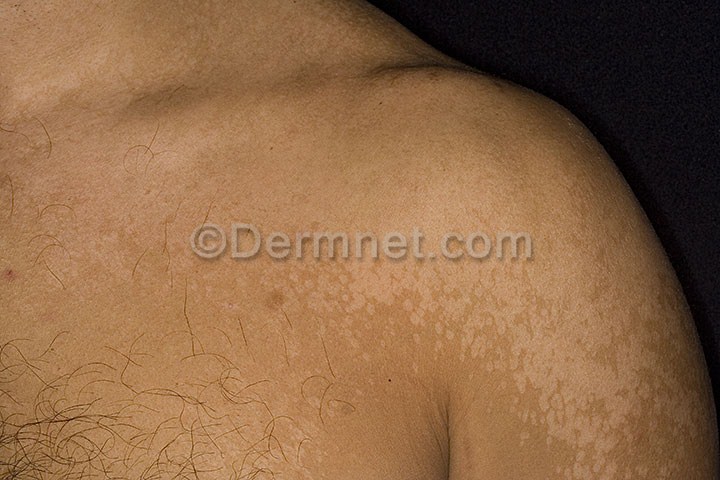
Disease: Tinea Ringworm Candidiasis and other Fungal Infections